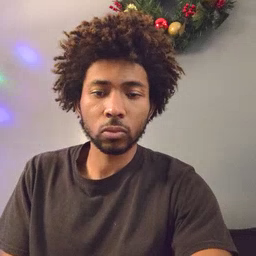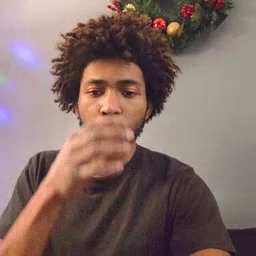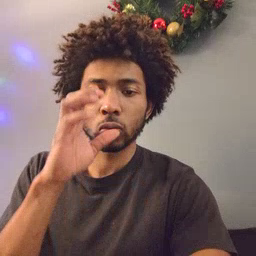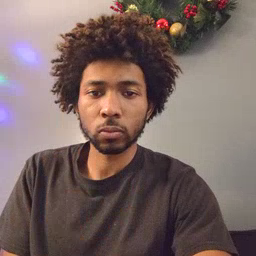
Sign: drink